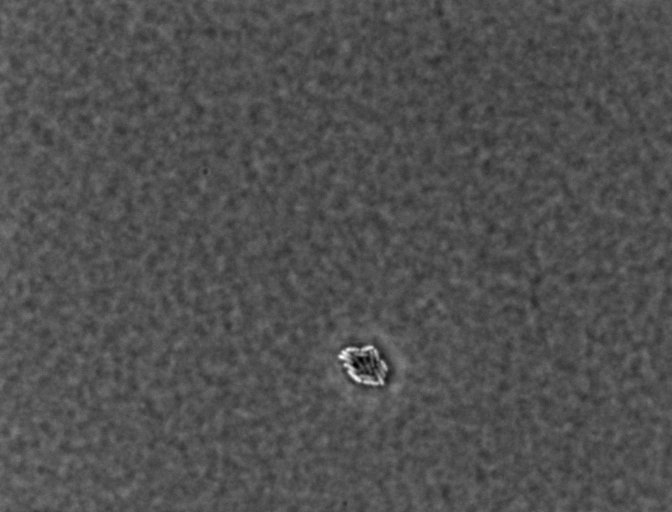
Escherichia coli 1612